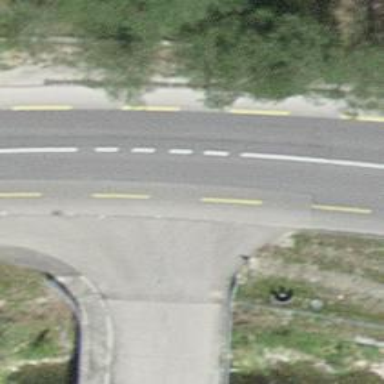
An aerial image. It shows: Primary highway with asphalt surface. It has designated lane for cyclists in both directions.